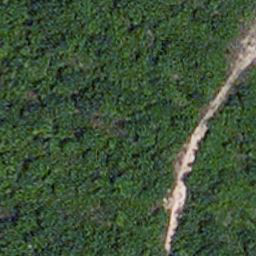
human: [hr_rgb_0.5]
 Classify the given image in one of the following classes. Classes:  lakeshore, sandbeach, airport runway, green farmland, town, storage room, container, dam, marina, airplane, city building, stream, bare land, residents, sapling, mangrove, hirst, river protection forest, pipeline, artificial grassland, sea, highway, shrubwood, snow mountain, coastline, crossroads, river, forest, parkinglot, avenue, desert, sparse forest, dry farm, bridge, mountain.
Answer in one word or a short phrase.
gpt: avenue